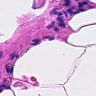
Metastatic tissue present: no